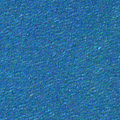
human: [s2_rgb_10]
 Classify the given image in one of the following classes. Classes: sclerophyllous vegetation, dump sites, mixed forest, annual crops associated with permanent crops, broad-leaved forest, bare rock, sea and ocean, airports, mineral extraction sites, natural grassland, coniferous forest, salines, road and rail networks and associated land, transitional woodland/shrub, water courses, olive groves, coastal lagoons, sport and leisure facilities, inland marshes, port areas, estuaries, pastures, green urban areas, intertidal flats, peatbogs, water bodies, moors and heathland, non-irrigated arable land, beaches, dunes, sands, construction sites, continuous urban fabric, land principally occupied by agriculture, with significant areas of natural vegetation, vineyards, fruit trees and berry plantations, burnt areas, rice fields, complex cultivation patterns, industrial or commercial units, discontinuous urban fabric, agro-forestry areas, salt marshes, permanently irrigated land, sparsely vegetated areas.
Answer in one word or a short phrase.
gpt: sea and ocean